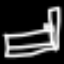
Label: bed